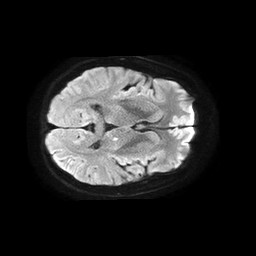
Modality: TRACE
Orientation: axial
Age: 38
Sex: female
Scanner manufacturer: philips
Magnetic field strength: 1.5 T
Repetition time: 4.6 s
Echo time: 0.09059 s